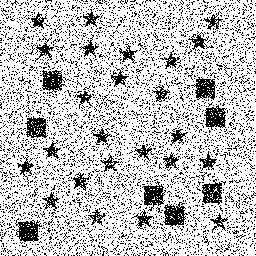
Squares: 8
Triangles: 0
Stars: 24
Total shapes: 32